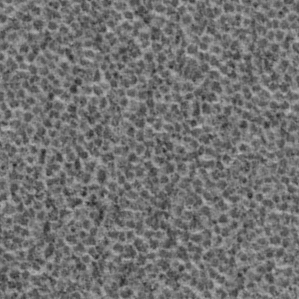
Label: frost